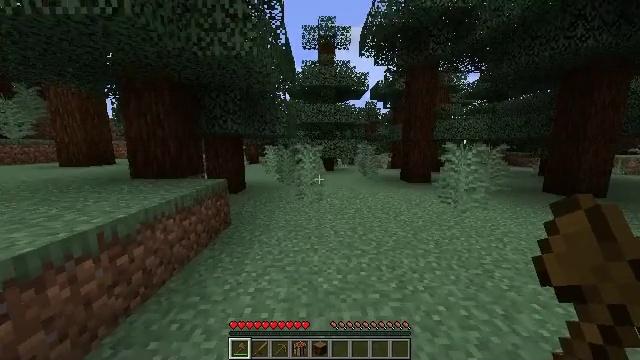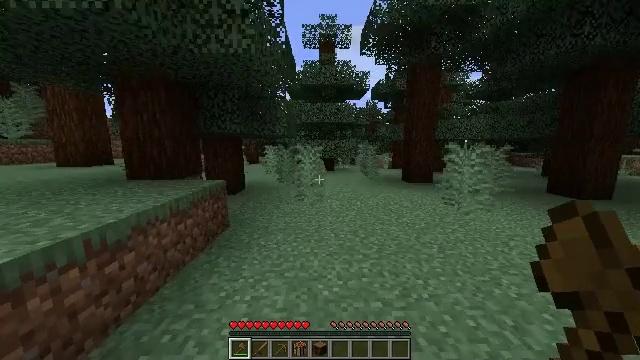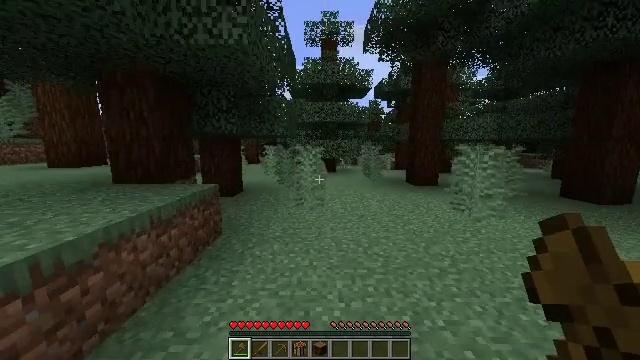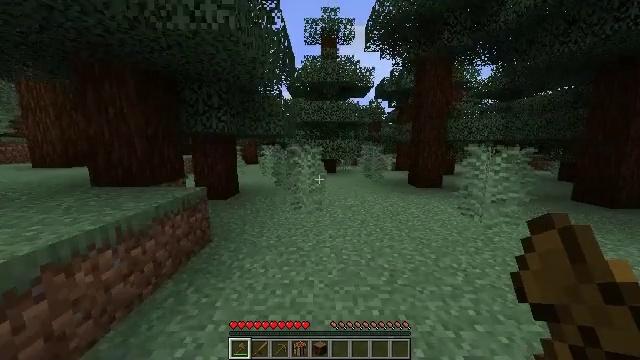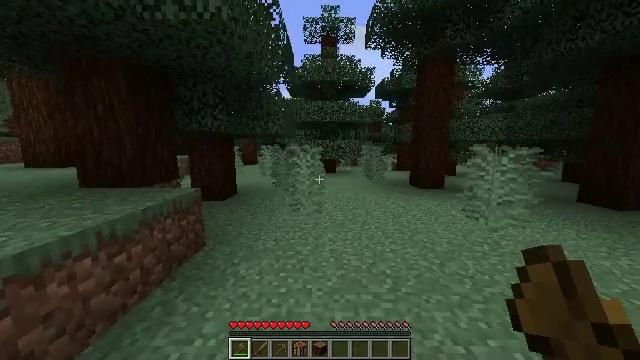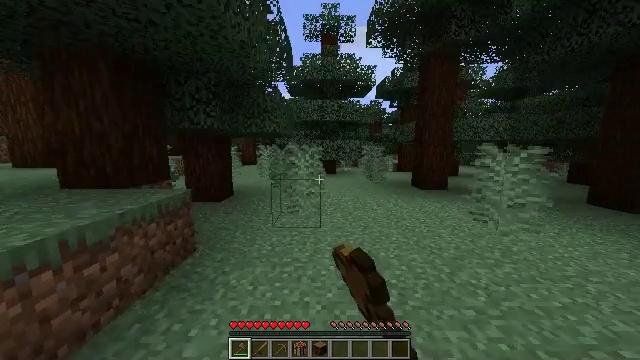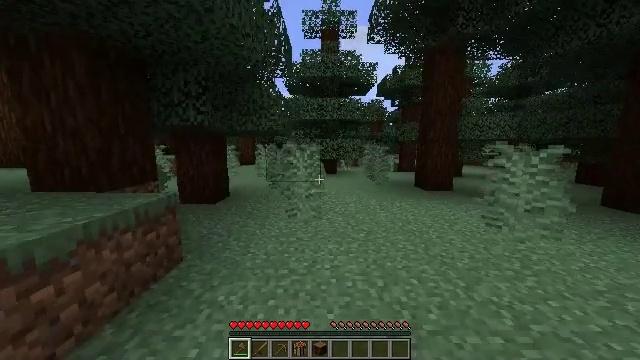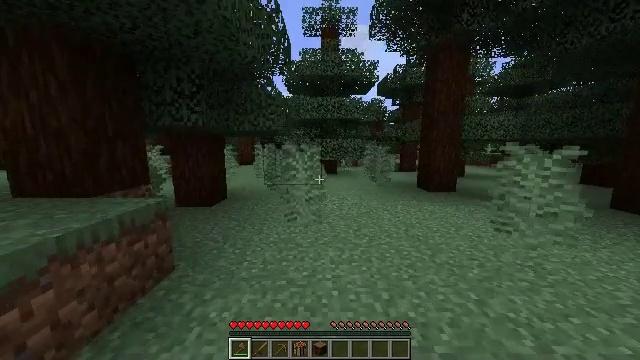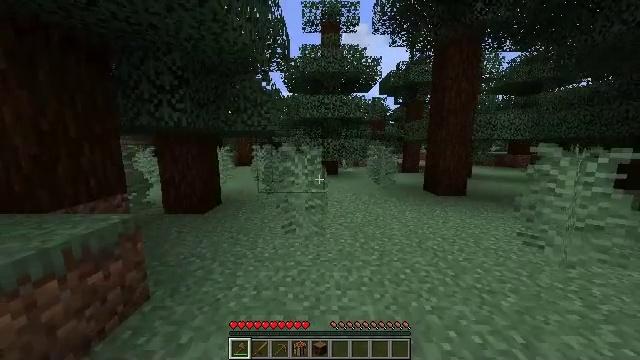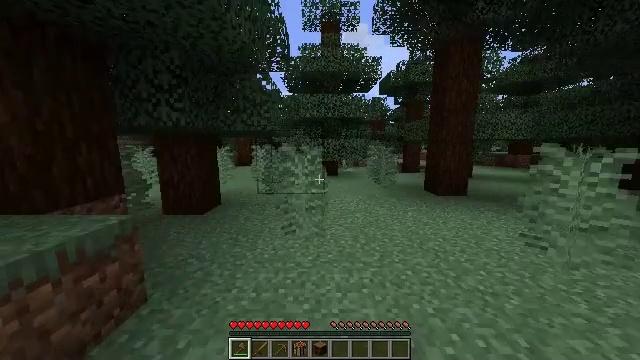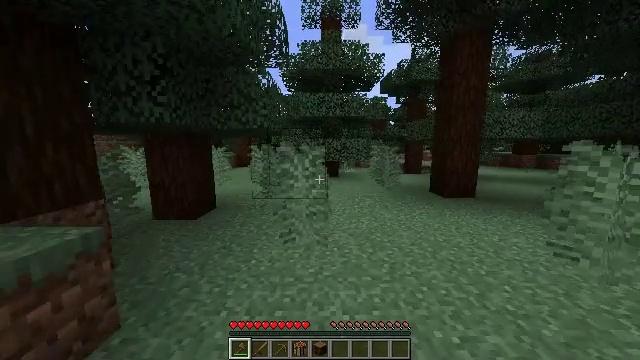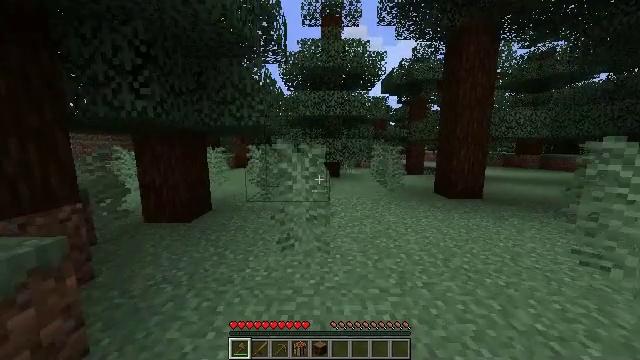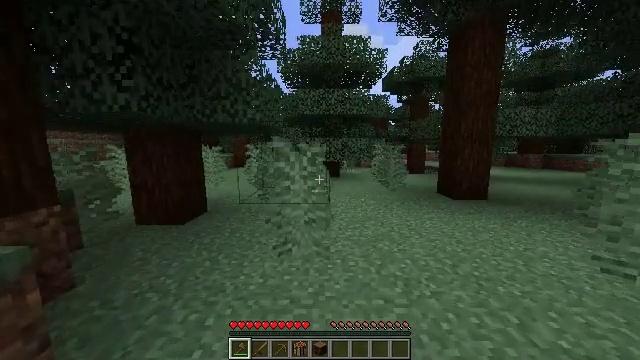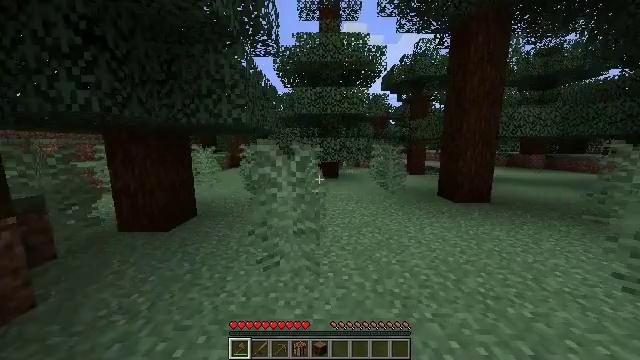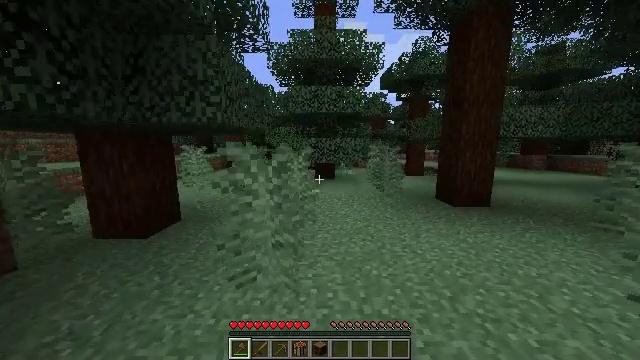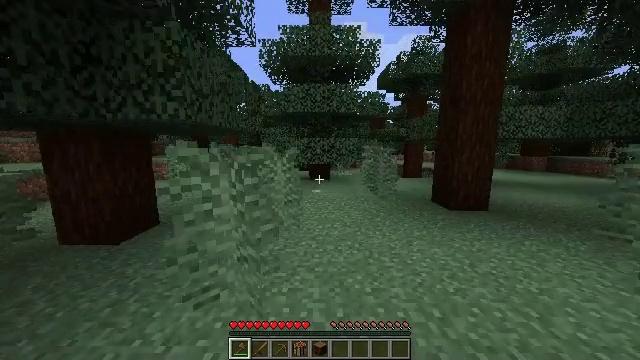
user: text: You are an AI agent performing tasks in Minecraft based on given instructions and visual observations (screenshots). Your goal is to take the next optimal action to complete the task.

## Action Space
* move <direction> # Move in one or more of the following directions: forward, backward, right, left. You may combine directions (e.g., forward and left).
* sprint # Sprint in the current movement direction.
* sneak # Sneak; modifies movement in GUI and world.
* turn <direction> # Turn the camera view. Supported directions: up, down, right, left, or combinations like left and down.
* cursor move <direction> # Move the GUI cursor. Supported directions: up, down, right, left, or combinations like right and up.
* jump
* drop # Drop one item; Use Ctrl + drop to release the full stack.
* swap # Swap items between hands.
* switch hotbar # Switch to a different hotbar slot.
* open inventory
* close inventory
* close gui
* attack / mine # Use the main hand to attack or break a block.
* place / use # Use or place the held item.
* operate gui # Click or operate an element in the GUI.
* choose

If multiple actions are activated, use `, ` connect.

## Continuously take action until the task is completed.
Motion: motion action
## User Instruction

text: Harvest the large fern for decoration.
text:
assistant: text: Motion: move forward
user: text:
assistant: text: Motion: move forward
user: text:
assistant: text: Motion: move forward
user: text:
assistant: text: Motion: move forward, attack / mine
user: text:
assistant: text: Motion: move forward, attack / mine
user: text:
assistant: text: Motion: move forward
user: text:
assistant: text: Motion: move forward
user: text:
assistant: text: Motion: move forward
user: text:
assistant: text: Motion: move forward
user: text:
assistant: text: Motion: move forward
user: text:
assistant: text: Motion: move forward
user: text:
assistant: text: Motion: move forward and move right
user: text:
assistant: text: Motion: move forward and move right
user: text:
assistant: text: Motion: move forward and move right
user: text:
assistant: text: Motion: move forward and move right
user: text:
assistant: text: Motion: move forward and move right
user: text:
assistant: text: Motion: move forward and move right
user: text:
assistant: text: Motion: move forward and move right
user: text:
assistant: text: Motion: move forward and move right
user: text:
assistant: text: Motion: move forward and move right
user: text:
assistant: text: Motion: move forward and move right
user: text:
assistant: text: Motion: move forward
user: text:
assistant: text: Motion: move forward
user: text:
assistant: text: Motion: move forward
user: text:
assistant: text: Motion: move forward
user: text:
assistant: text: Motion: move forward
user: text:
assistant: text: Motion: move forward and move right, turn right and down
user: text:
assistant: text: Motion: move forward and move right
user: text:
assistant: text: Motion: move forward and move right, attack / mine
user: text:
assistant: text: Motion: move forward and move right, attack / mine